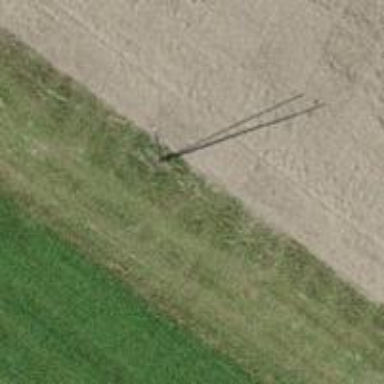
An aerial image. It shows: Power pole.